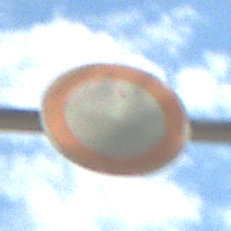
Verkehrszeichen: VerbotFahrzeugeAllerArt
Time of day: MorningAfternoon
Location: Outdoor (Nature)
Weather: PartlyCloudy
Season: NotSpecified
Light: Natural